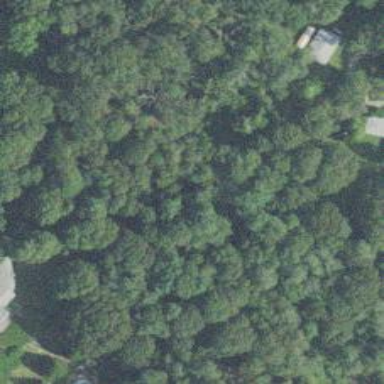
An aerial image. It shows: Mixed woodland with various types of leaves.